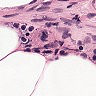
Metastatic tissue present: no